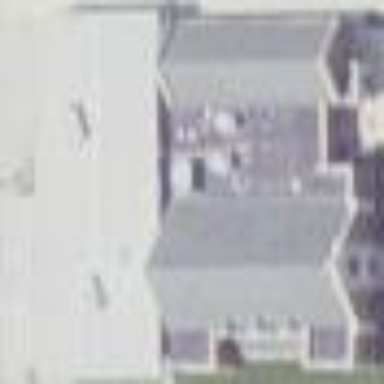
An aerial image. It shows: Parish hall serving as community center within building.